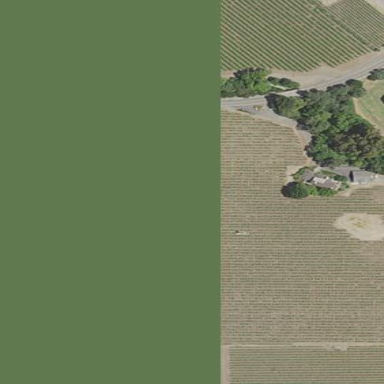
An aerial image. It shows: Vineyard where grapes are grown.